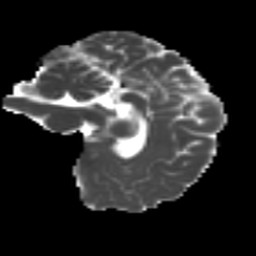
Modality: MD
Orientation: sagittal
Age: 26
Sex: female
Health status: ill
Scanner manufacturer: siemens
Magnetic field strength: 3 T
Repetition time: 6.5 s
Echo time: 0.062 s